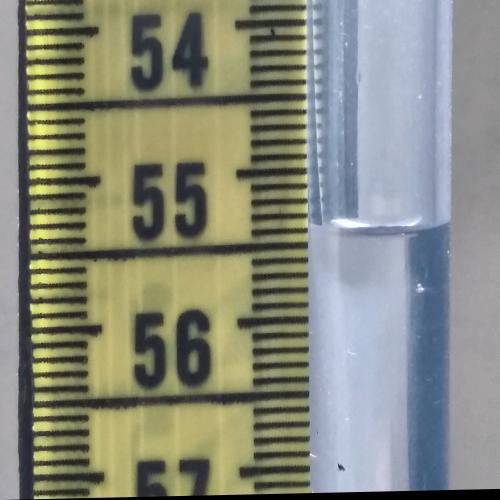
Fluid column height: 55.4 cm